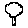
Label: tree